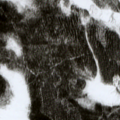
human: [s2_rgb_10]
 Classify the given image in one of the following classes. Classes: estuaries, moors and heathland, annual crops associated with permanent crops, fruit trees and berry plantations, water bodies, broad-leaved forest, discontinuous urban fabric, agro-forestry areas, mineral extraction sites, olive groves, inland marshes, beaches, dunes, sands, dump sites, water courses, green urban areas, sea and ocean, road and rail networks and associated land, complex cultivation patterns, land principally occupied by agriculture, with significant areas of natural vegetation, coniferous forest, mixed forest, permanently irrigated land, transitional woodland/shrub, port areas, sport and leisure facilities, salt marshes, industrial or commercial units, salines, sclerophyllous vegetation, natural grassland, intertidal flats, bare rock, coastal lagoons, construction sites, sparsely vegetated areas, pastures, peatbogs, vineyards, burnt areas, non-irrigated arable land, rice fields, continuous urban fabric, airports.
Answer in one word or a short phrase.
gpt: coniferous forest, peatbogs